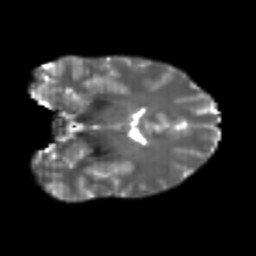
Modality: T2w
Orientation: coronal
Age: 26
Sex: female
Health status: healthy
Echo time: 0.074 s